Question: I'm not able to center text vertically on a default button (no styles or templates used)
I saw threads like
<URL>
^^ I'm not setting any text height atleast in button 1.
Not sure what causes this behavior and how to get rid of it efficiently when localisation comes in.
I do get I can set a -ve margin to align text exactly, however that might screw things up for another language. Is this some limitation based on the Default Font Family Expression blend seems to impose?
Any help with this would be great. Seems trivial but cant seem to find a decent explanation for what's causing this behavior.
Xaml code is as follows:
'''
<Window x:Class="TestButton.MainWindow"
xmlns="http://schemas.microsoft.com/winfx/2006/xaml/presentation"
xmlns:x="http://schemas.microsoft.com/winfx/2006/xaml"
Title="MainWindow" Height="350" Width="525">
<Grid>
<Button Content="ButtonFFAH" HorizontalAlignment="Left" VerticalAlignment="Top" Width="75" VerticalContentAlignment="Center"/>
<Button Content="ButtonAH" HorizontalAlignment="Left" VerticalAlignment="Top" Width="75"
Margin="80,0,0,0" Height="15.627" VerticalContentAlignment="Center"/>
</Grid>
'''

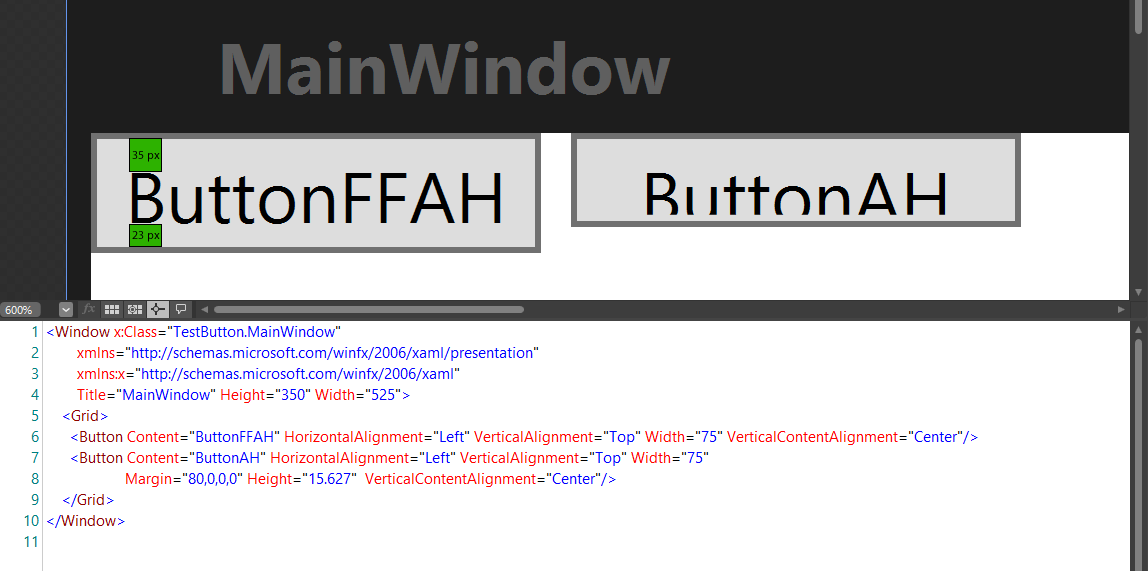
Answer: The apparent vertical misalignment is due to the fact that all kinds of accents or other diacritical marks add to the total font height. Although the actual Button content may not contain such characters, the vertical alignment has to take this into account to ensure a common baseline alignment with other Buttons with the same "outer" alignment, for example in the same Grid row.